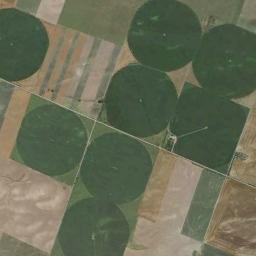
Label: circular_farmland